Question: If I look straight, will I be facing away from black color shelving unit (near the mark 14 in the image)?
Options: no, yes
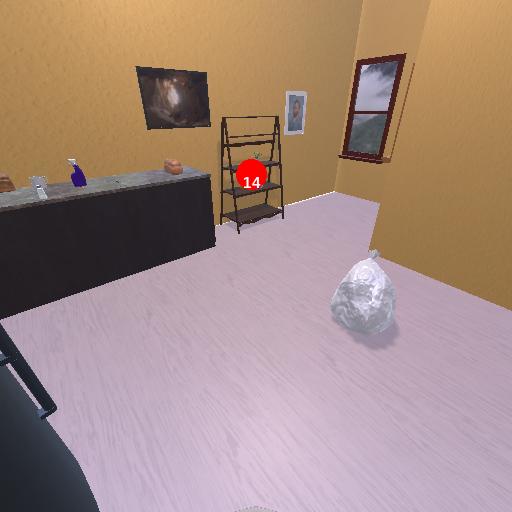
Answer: no